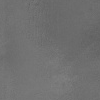
Atmospheric dust classification: dusty